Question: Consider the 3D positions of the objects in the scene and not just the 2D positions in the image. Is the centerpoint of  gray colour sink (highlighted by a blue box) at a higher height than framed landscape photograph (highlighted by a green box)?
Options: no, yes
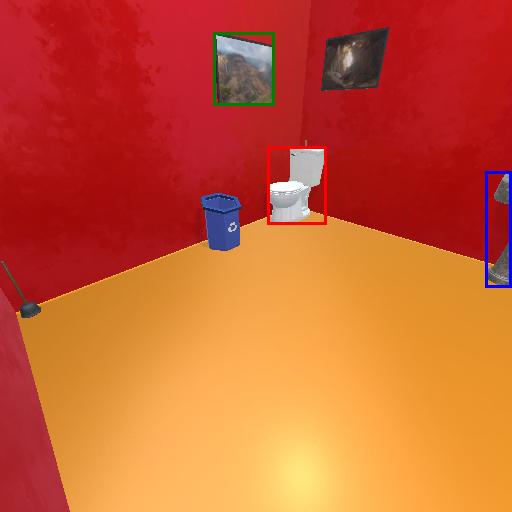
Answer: no